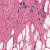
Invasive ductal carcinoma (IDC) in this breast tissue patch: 0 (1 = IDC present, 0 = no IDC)